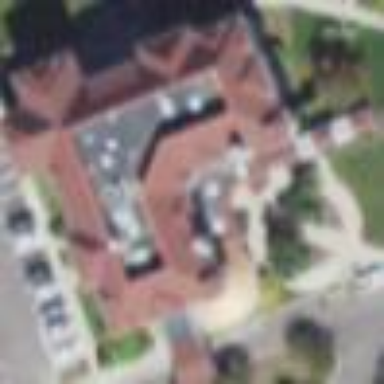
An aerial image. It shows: Building.